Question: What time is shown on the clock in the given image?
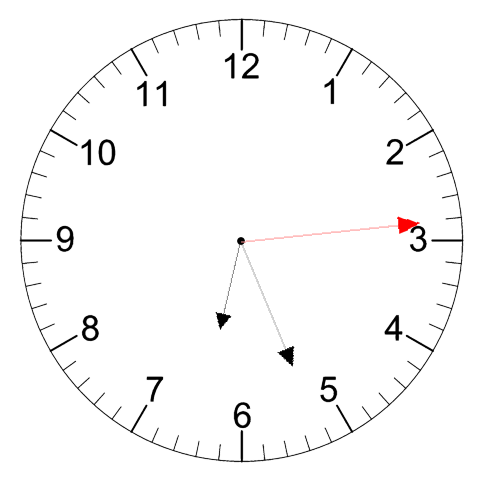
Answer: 06:26:14